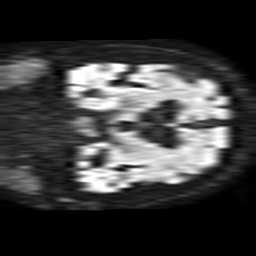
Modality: TRACE
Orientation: coronal
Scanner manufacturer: philips
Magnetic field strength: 1.5 T
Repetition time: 3.4 s
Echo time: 0.06922 s